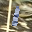
Label: 1